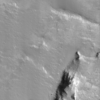
Label: not_dusty